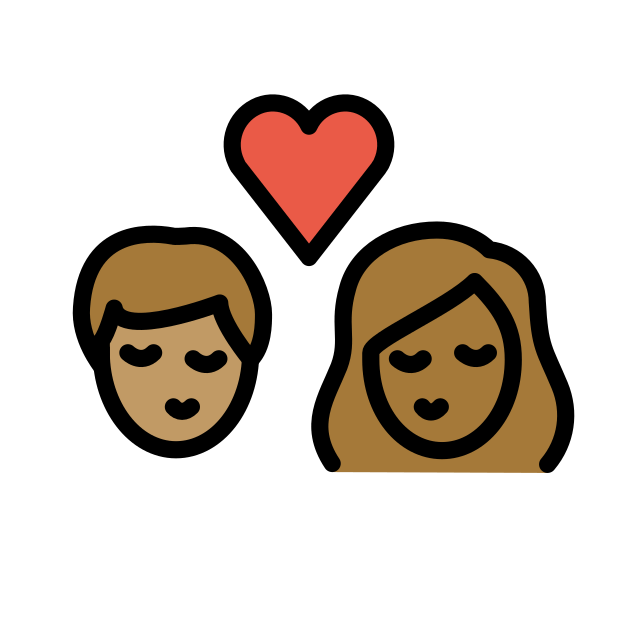
kiss: person, person, medium skin tone, medium-dark skin tone